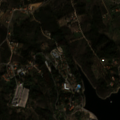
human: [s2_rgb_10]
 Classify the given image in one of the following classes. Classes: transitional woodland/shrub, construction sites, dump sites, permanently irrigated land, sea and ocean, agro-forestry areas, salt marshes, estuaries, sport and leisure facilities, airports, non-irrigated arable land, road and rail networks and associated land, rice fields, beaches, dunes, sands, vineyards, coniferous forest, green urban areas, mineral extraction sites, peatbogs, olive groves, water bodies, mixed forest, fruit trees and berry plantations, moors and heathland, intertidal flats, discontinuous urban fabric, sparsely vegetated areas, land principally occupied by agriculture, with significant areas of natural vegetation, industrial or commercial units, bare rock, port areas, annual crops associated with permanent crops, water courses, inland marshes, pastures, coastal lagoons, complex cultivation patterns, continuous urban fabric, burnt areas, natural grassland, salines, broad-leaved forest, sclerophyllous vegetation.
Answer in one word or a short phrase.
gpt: annual crops associated with permanent crops, land principally occupied by agriculture, with significant areas of natural vegetation, broad-leaved forest, mixed forest, water bodies